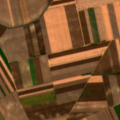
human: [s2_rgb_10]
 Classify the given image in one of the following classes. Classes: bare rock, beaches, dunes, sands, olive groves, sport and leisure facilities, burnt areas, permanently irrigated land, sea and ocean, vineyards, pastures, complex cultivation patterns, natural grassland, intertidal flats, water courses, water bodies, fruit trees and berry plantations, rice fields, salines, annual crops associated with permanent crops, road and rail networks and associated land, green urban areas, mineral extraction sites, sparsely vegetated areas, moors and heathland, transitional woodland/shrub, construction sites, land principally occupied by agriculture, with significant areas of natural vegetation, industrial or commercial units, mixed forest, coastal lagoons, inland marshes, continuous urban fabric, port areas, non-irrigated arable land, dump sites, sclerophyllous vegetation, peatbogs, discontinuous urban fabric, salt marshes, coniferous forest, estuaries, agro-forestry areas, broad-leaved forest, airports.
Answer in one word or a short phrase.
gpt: non-irrigated arable land